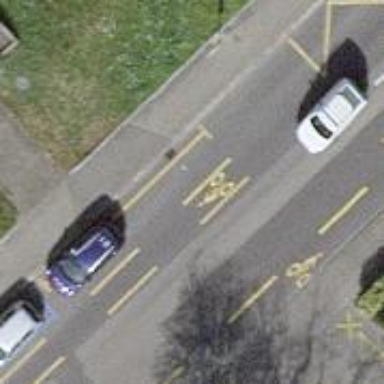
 and there is designated cycle lane on both sides of the road."